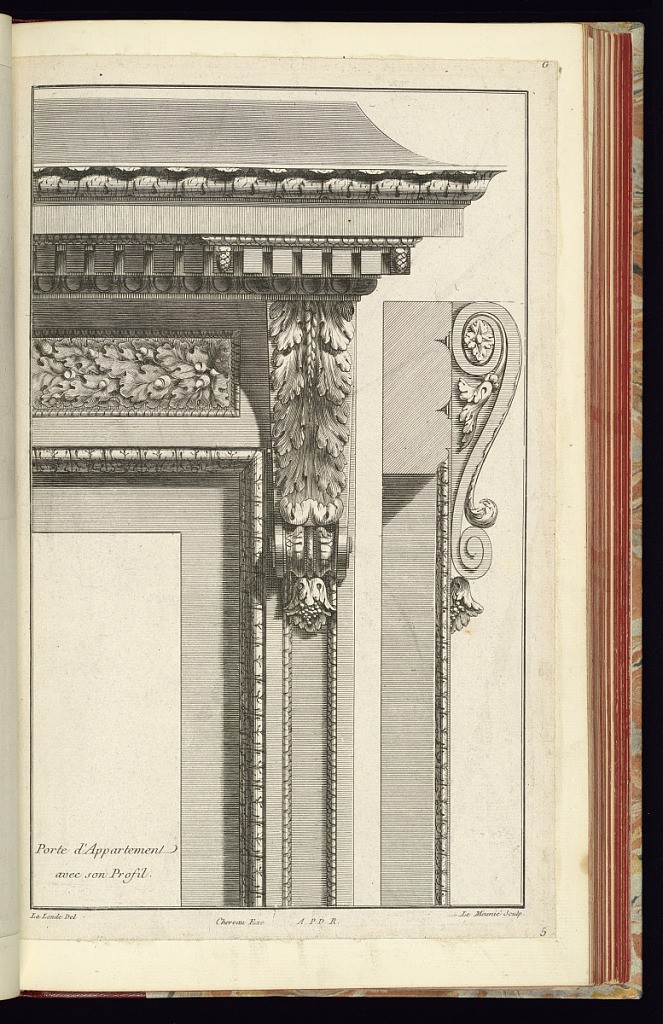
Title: Porte d'Appartement avec son Profil
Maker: Richard de Lalonde, French, active 1780–96
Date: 1785-1788
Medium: Etching on off-white laid paper
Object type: Print
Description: Apartment door design with a cornice decorated with lamb tongue, egg and dart, and outset square motifs. The frieze of the door has oak leaves and acorns surrounded by a frame of lamb tongue. The plate is signed and numbered.